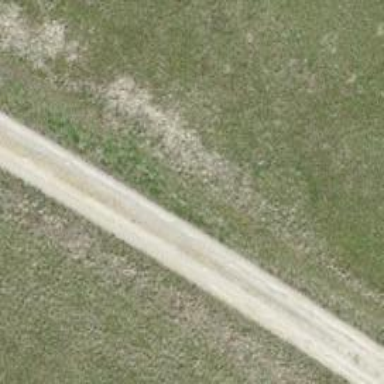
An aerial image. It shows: Gravel track with grade2 tracktype.